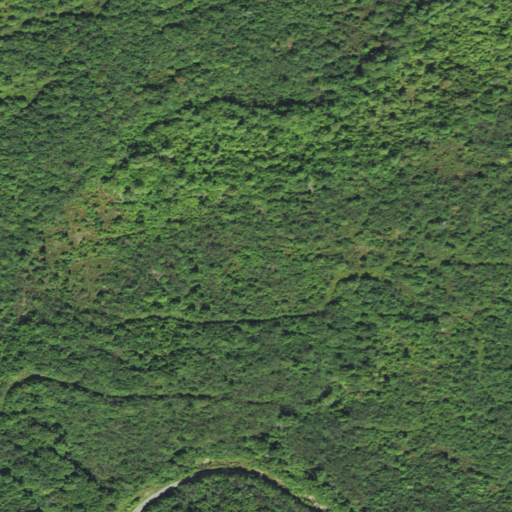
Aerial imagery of plain(s) in West Virginia named Lost Flat containing deciduous forest, mixed forest, grassland, shrub, and evergreen forest